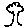
Label: tree